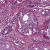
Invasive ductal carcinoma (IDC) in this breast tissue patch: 0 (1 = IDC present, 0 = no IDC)